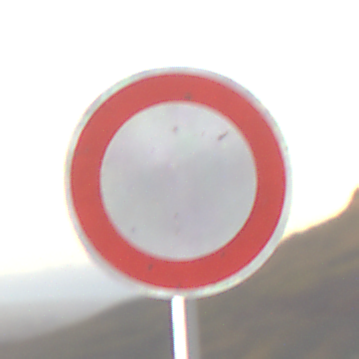
Verkehrszeichen: VerbotFahrzeugeAllerArt
Umgebung: Outdoor, RoadRail
Tageszeit: SunriseSunset
Wetter: PartlyCloudy
Licht: Natural
Jahreszeit: NotSpecified
Kontrast: HighContrast